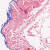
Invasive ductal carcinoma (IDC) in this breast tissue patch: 0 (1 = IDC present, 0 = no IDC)